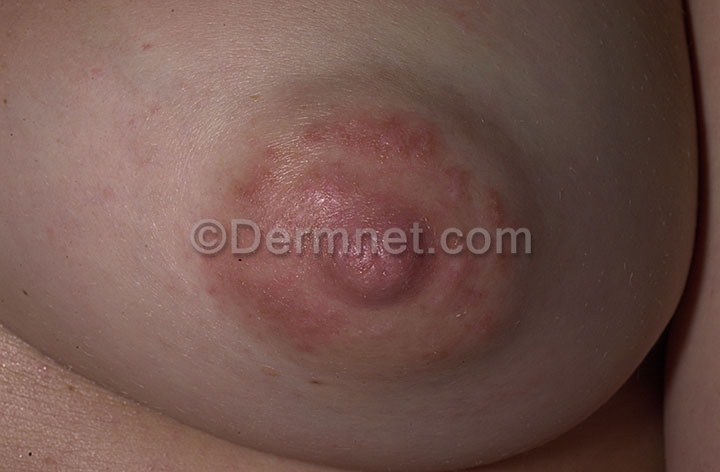
Disease: Eczema Photos